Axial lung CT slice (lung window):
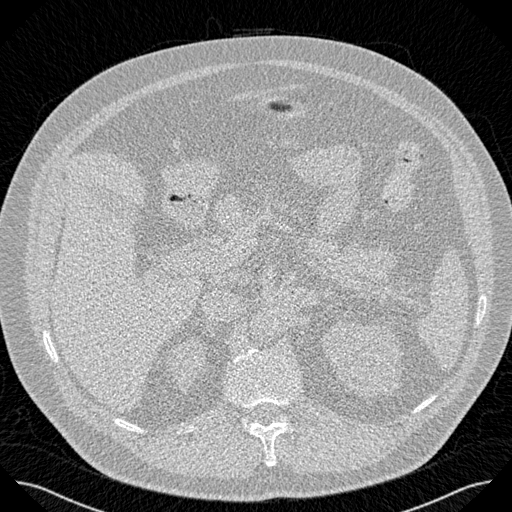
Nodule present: no